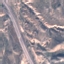
Land use / land cover class: Highway